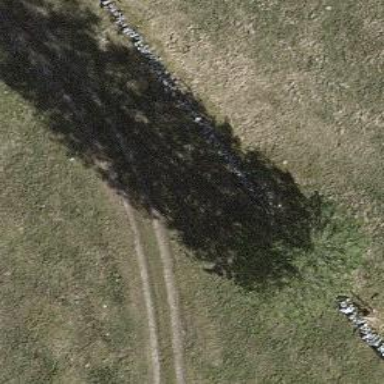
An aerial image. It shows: Grassy track with grade 5 track type.